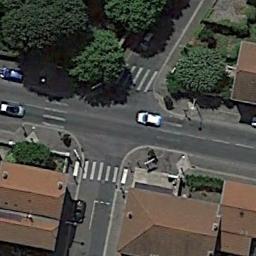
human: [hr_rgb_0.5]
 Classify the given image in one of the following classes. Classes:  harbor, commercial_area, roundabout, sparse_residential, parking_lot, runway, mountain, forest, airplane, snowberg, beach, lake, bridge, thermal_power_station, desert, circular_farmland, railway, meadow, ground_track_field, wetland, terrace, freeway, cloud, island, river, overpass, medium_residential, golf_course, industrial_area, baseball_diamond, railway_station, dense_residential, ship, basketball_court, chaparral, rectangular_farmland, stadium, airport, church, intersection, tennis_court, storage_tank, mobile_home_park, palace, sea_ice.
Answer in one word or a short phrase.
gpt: intersection